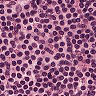
Metastatic tissue present: no